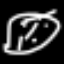
Label: clock